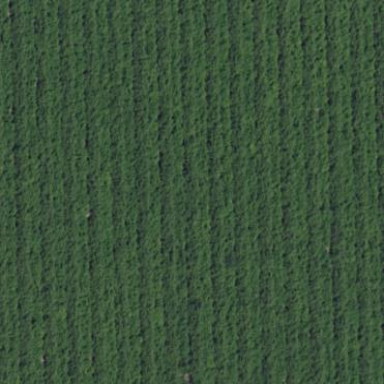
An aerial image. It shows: Almond orchard with rows of almond trees.